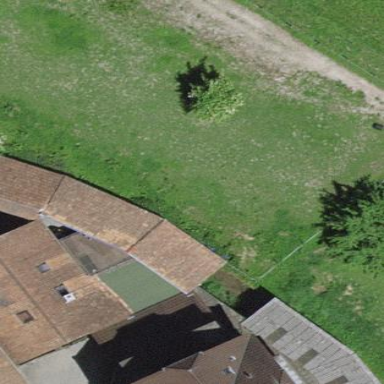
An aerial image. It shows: Rural barn.